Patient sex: M
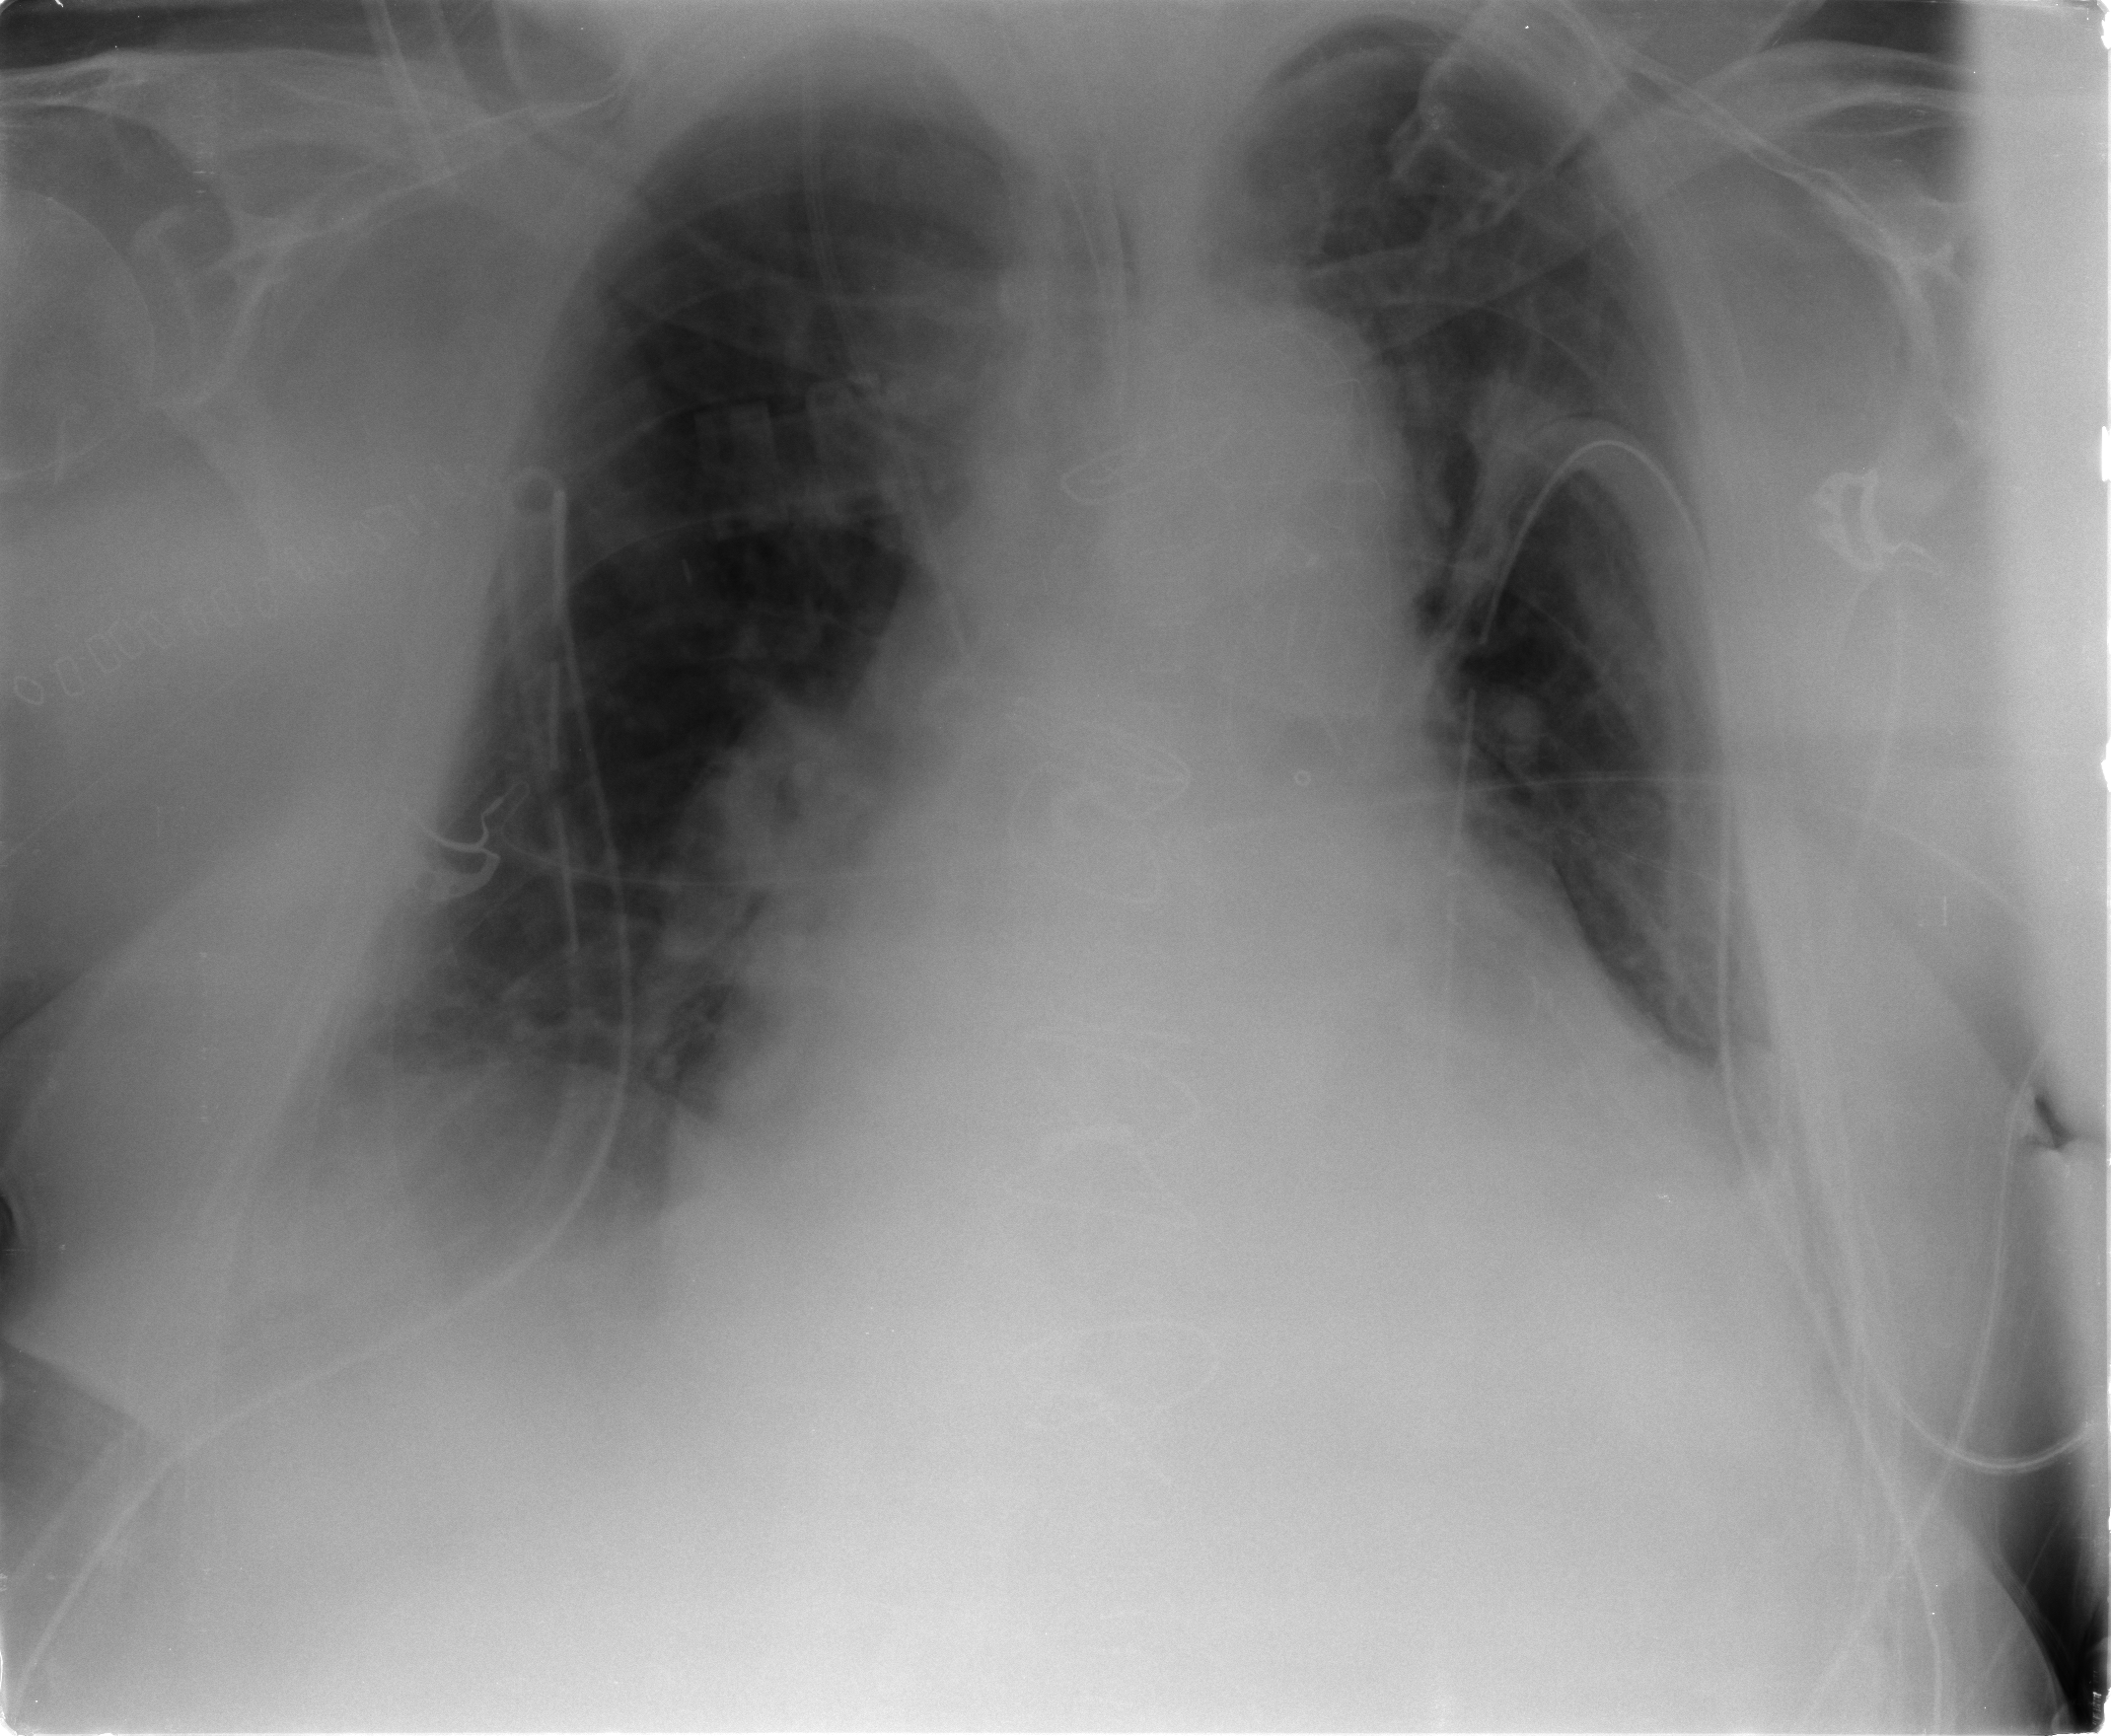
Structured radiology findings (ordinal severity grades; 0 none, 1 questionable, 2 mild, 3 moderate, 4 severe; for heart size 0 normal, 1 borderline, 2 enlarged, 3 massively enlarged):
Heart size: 2
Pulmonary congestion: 2
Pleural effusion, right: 2
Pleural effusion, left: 2
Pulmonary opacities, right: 0
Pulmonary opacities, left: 0
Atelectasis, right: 2
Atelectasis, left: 2